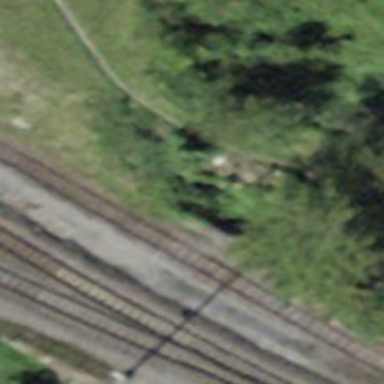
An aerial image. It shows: Tunneled path.